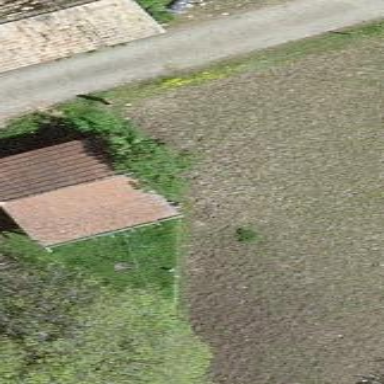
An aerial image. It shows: Barn.